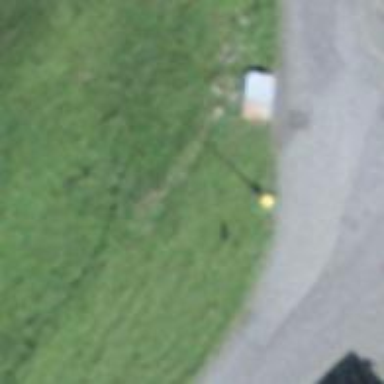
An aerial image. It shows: Post box is visible.